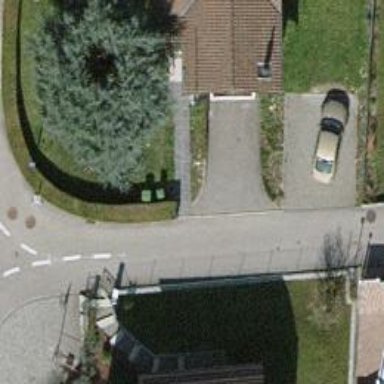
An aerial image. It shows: Alley with asphalt surface designated as service road.